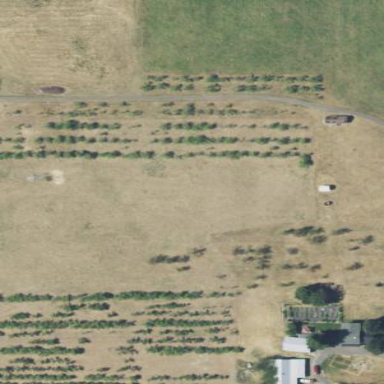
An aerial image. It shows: Orchard.